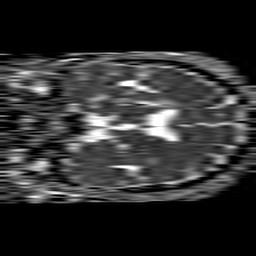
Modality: ADC
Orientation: coronal
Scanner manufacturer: philips
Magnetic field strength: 1.5 T
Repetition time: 4.6 s
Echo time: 0.08517 s